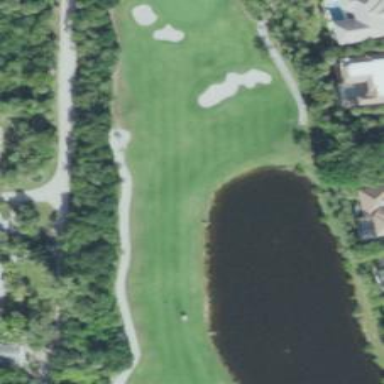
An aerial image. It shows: Water hazard on golf course.